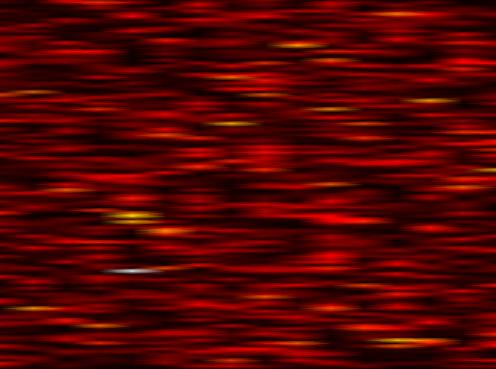
Label: UFMC